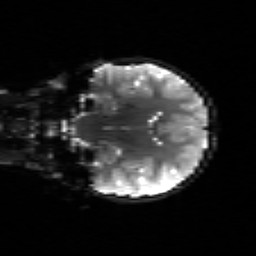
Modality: sbref
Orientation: coronal
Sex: male
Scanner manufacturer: siemens
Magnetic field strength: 3 T
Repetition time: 5 s
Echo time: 0.071 s